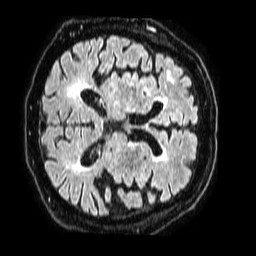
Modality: FLAIR
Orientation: axial
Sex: male
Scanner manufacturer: philips
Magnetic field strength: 1.5 T
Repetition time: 4.8 s
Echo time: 0.3 s